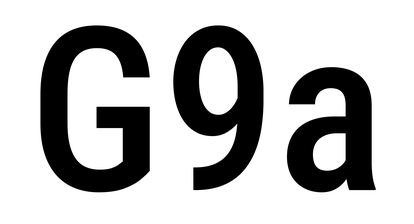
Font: Roboto_Condensed_Medium